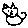
Label: cat